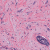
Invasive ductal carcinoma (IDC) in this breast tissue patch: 1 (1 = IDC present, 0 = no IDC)